Question: I am trying to create some type of tree with vue.js and stuck on a problem with element props. Help me out plz.
I've tried ':content="{{tempCont}}"' and I've tried 'content="{{tempCont}}"', but none of them worked.
Here's the place where I am using 'tree' element:
'''
<div id="tree">
<treeItem :title="Parent" :content="{{tempCont}}"></treeItem>
</div>
'''
Here's the entire tree element:
'''
<template>
<div>
<p v-on:click="openTree">{{title}}</p>
<div id="childs" v-if="childVisibility">
<treeItem v-for="item in content" :key="item" title=item>
</div>
</div>
</template>
<script>
export default {
data: {
childVisibility: false
},
methods: {
openTree: function(){
childVisibility = !childVisibility;
}
},
props: {
title: String,
content: Array,
}
}
</script>
<style scoped>
</style>
'''
I am getting this error:
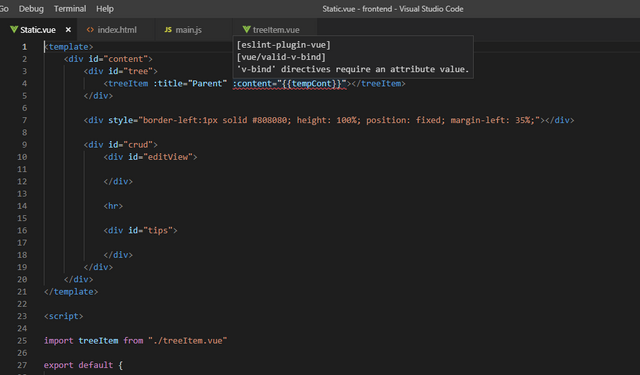
Answer: Ok so first of all, when you v-bind something like 'v-bind:title' or ':title', what you bind is expressed as a javascript expression.
So if you want your 'title' attribute to be the string 'Parent', you need either to write it like a native html attribute 'title="Parent"' (notice the lack of ':'), or as a vue bound attribute 'v-bind:title="'Parent'"' or ':title="'Parent'"' (notice the use of '''' to express a string primitive type in javascript.
Now, the '{{ variable }}' syntax is used inside vuejs template but you do not need to use it inside v-bind attributes since they are already interpreted as javascript.
So you shouldn't write this:
'''
<div id="tree">
<treeItem :title="Parent" :content="{{tempCont}}"></treeItem>
</div>
'''
but this instead:
'''
<div id="tree">
<treeItem title="Parent" :content="tempCont"></treeItem>
</div>
'''
Since'tempCont' is already a valid javascript expression.